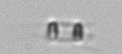
Label: Skeletonema